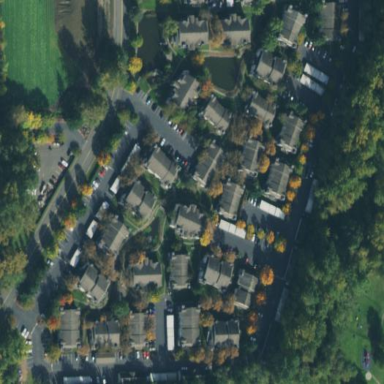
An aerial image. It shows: Residential area with apartments.